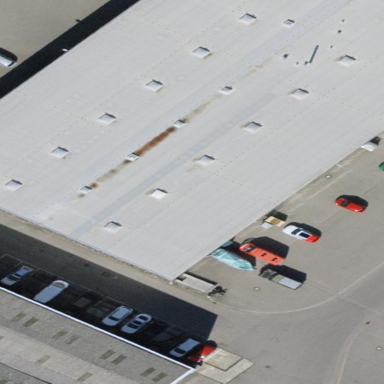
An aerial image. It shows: Industrial building.